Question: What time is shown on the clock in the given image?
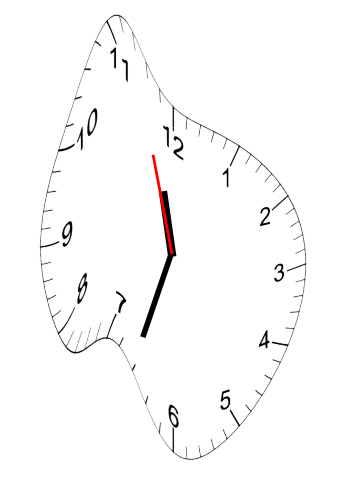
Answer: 11:32:57